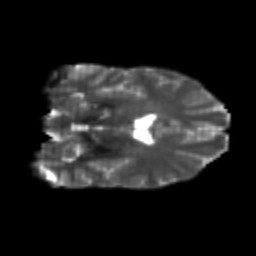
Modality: T2w
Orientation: coronal
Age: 22
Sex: female
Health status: healthy
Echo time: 0.074 s